Aerial crown-view tile of a tropical tree (Barro Colorado Island, Panama), acquired 20240716:
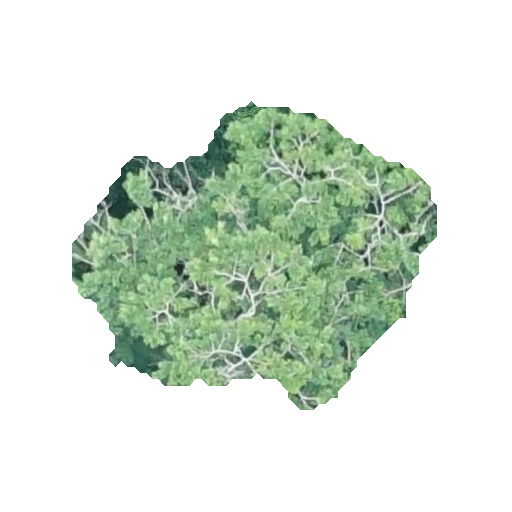
Species: Sapium glandulosum
GBIF accepted scientific name: Sapium glandulosum
Crown area: 116.986 m²